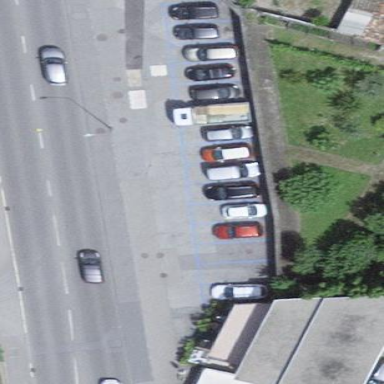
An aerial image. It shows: Parking area with asphalt surface.